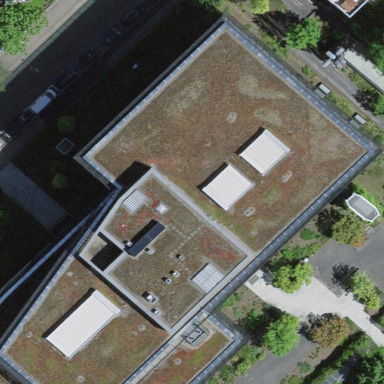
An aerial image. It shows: Commercial building.